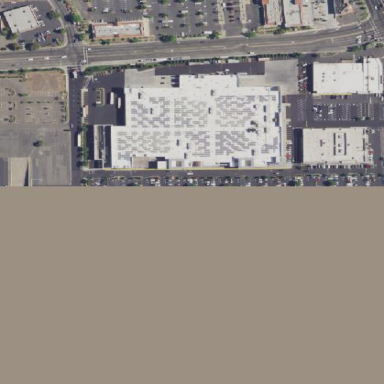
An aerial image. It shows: Retail area.